Aerial crown-view tile of a tropical tree (Barro Colorado Island, Panama), acquired 20241216:
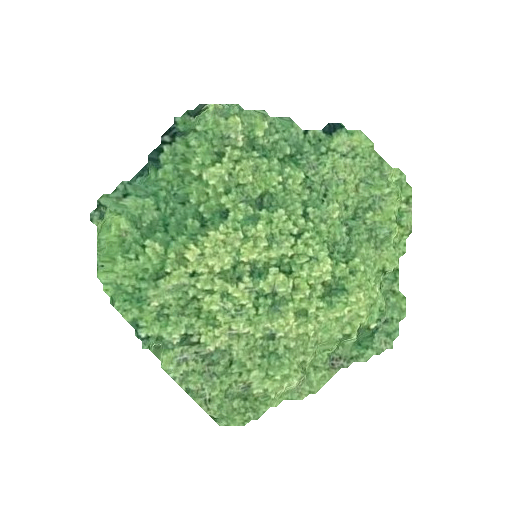
Species: Virola surinamensis
GBIF accepted scientific name: Virola surinamensis
Crown area: 106.185 m²